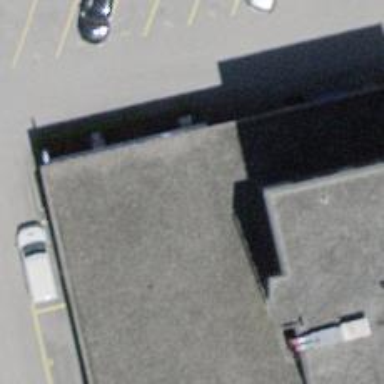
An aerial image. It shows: Restaurant.